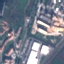
Label: Industrial